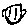
Label: smiley face